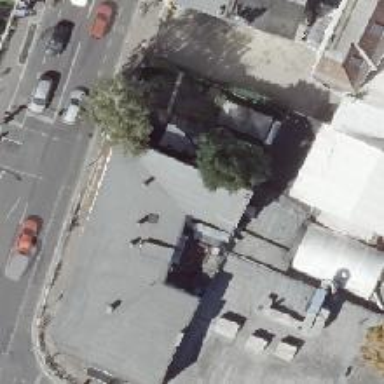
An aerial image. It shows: Lively nightclub.